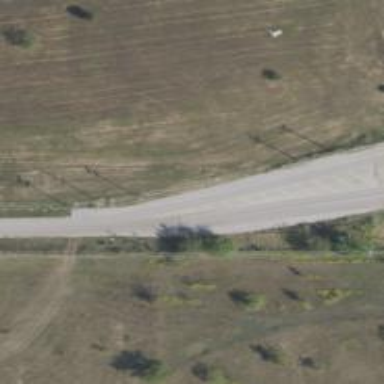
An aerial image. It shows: Secondary road.